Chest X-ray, AP view. Patient: 34 years old, sex M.
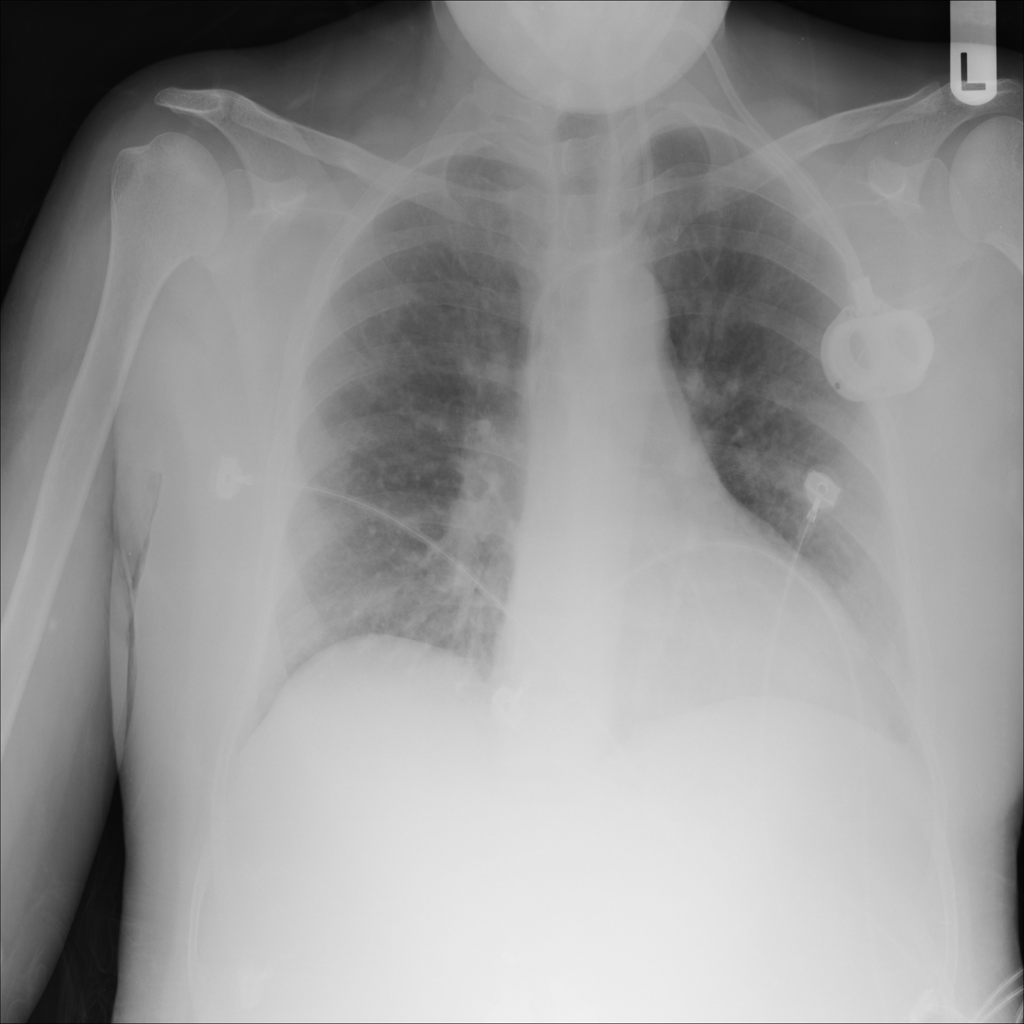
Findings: No Finding